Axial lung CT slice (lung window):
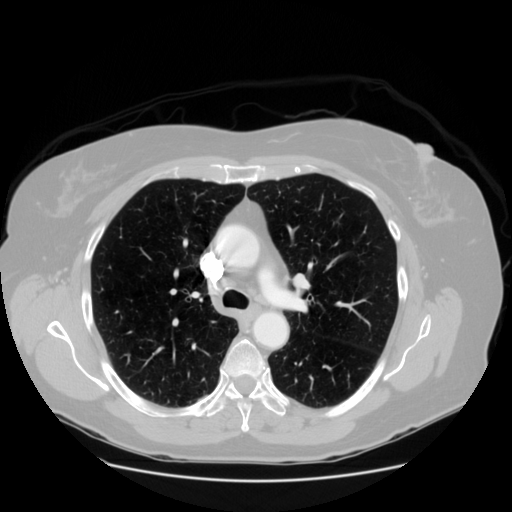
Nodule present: no